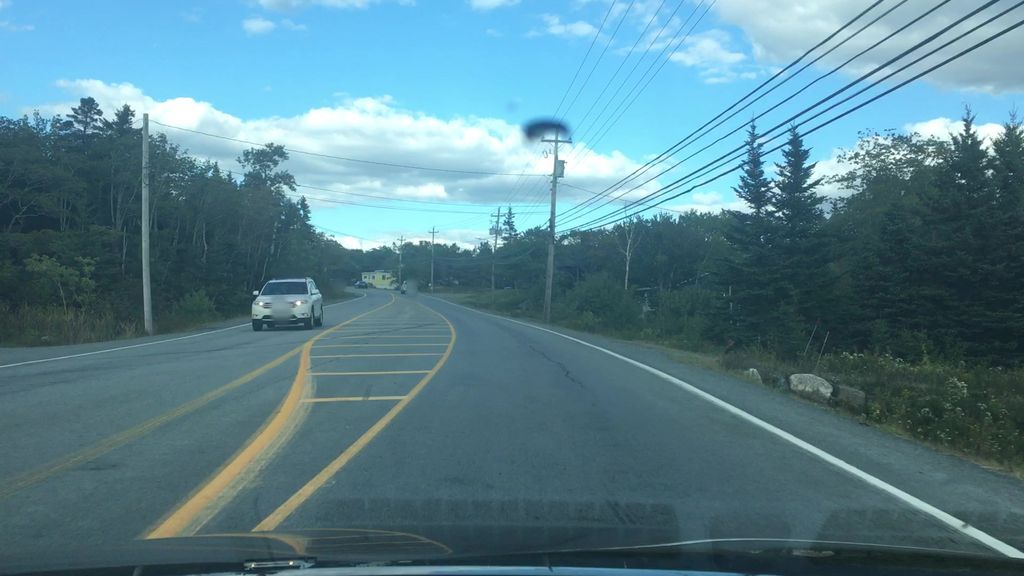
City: halifax